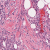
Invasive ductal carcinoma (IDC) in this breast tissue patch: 1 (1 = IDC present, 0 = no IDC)